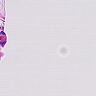
Metastatic tissue present: no